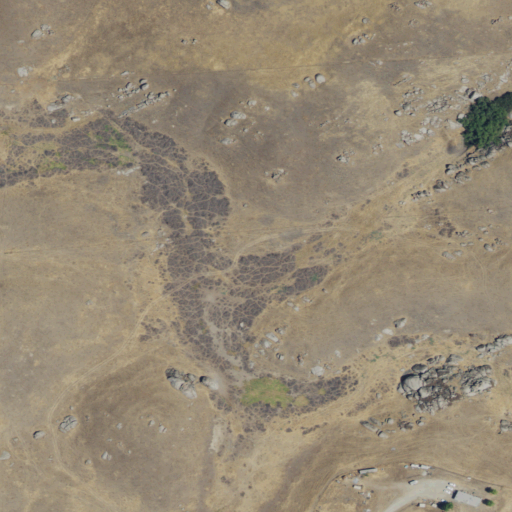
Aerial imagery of valley in California named Hewey Valley containing grassland, herbaceous wetlands, woody wetlands, and open development